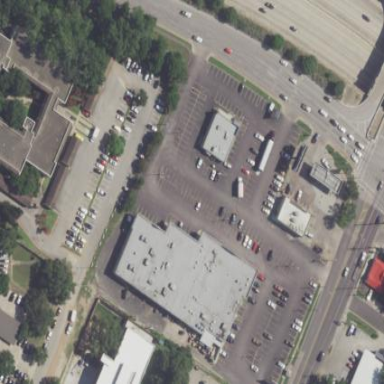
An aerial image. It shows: Retail area.